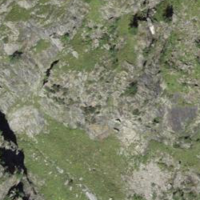
EUNIS habitat code: 23
Species observed at this site:
Fabriciana niobe
Lysandra coridon
Parnassius apollo
Chorthippus biguttulus
Boloria titania